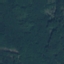
Land use / land cover: Forest